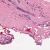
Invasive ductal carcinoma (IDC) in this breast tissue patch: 0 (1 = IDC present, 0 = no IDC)